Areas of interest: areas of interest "Picking Garden"
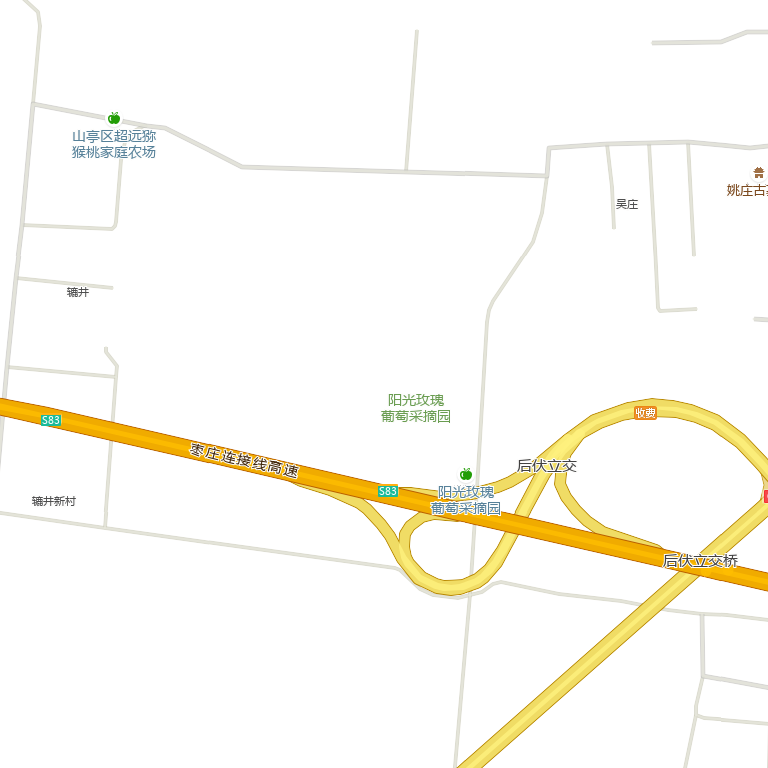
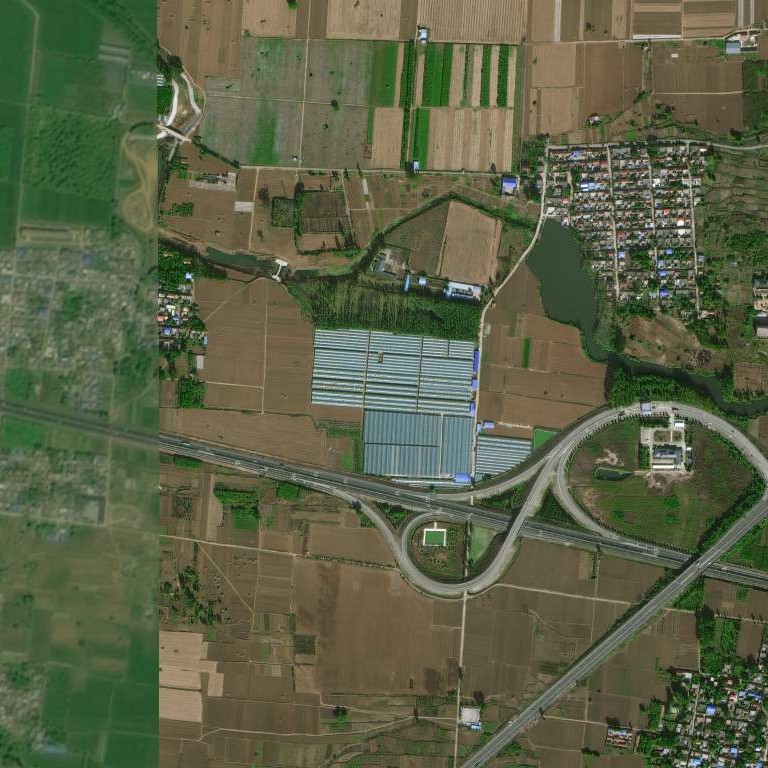